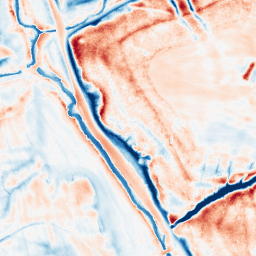
Category: classical
Decomposition family: uniform
Decomposition parameters: size: 20
Upsampling method: lanczos
Upsampling parameters: scale: 4
Upsampling scale: 4